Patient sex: F
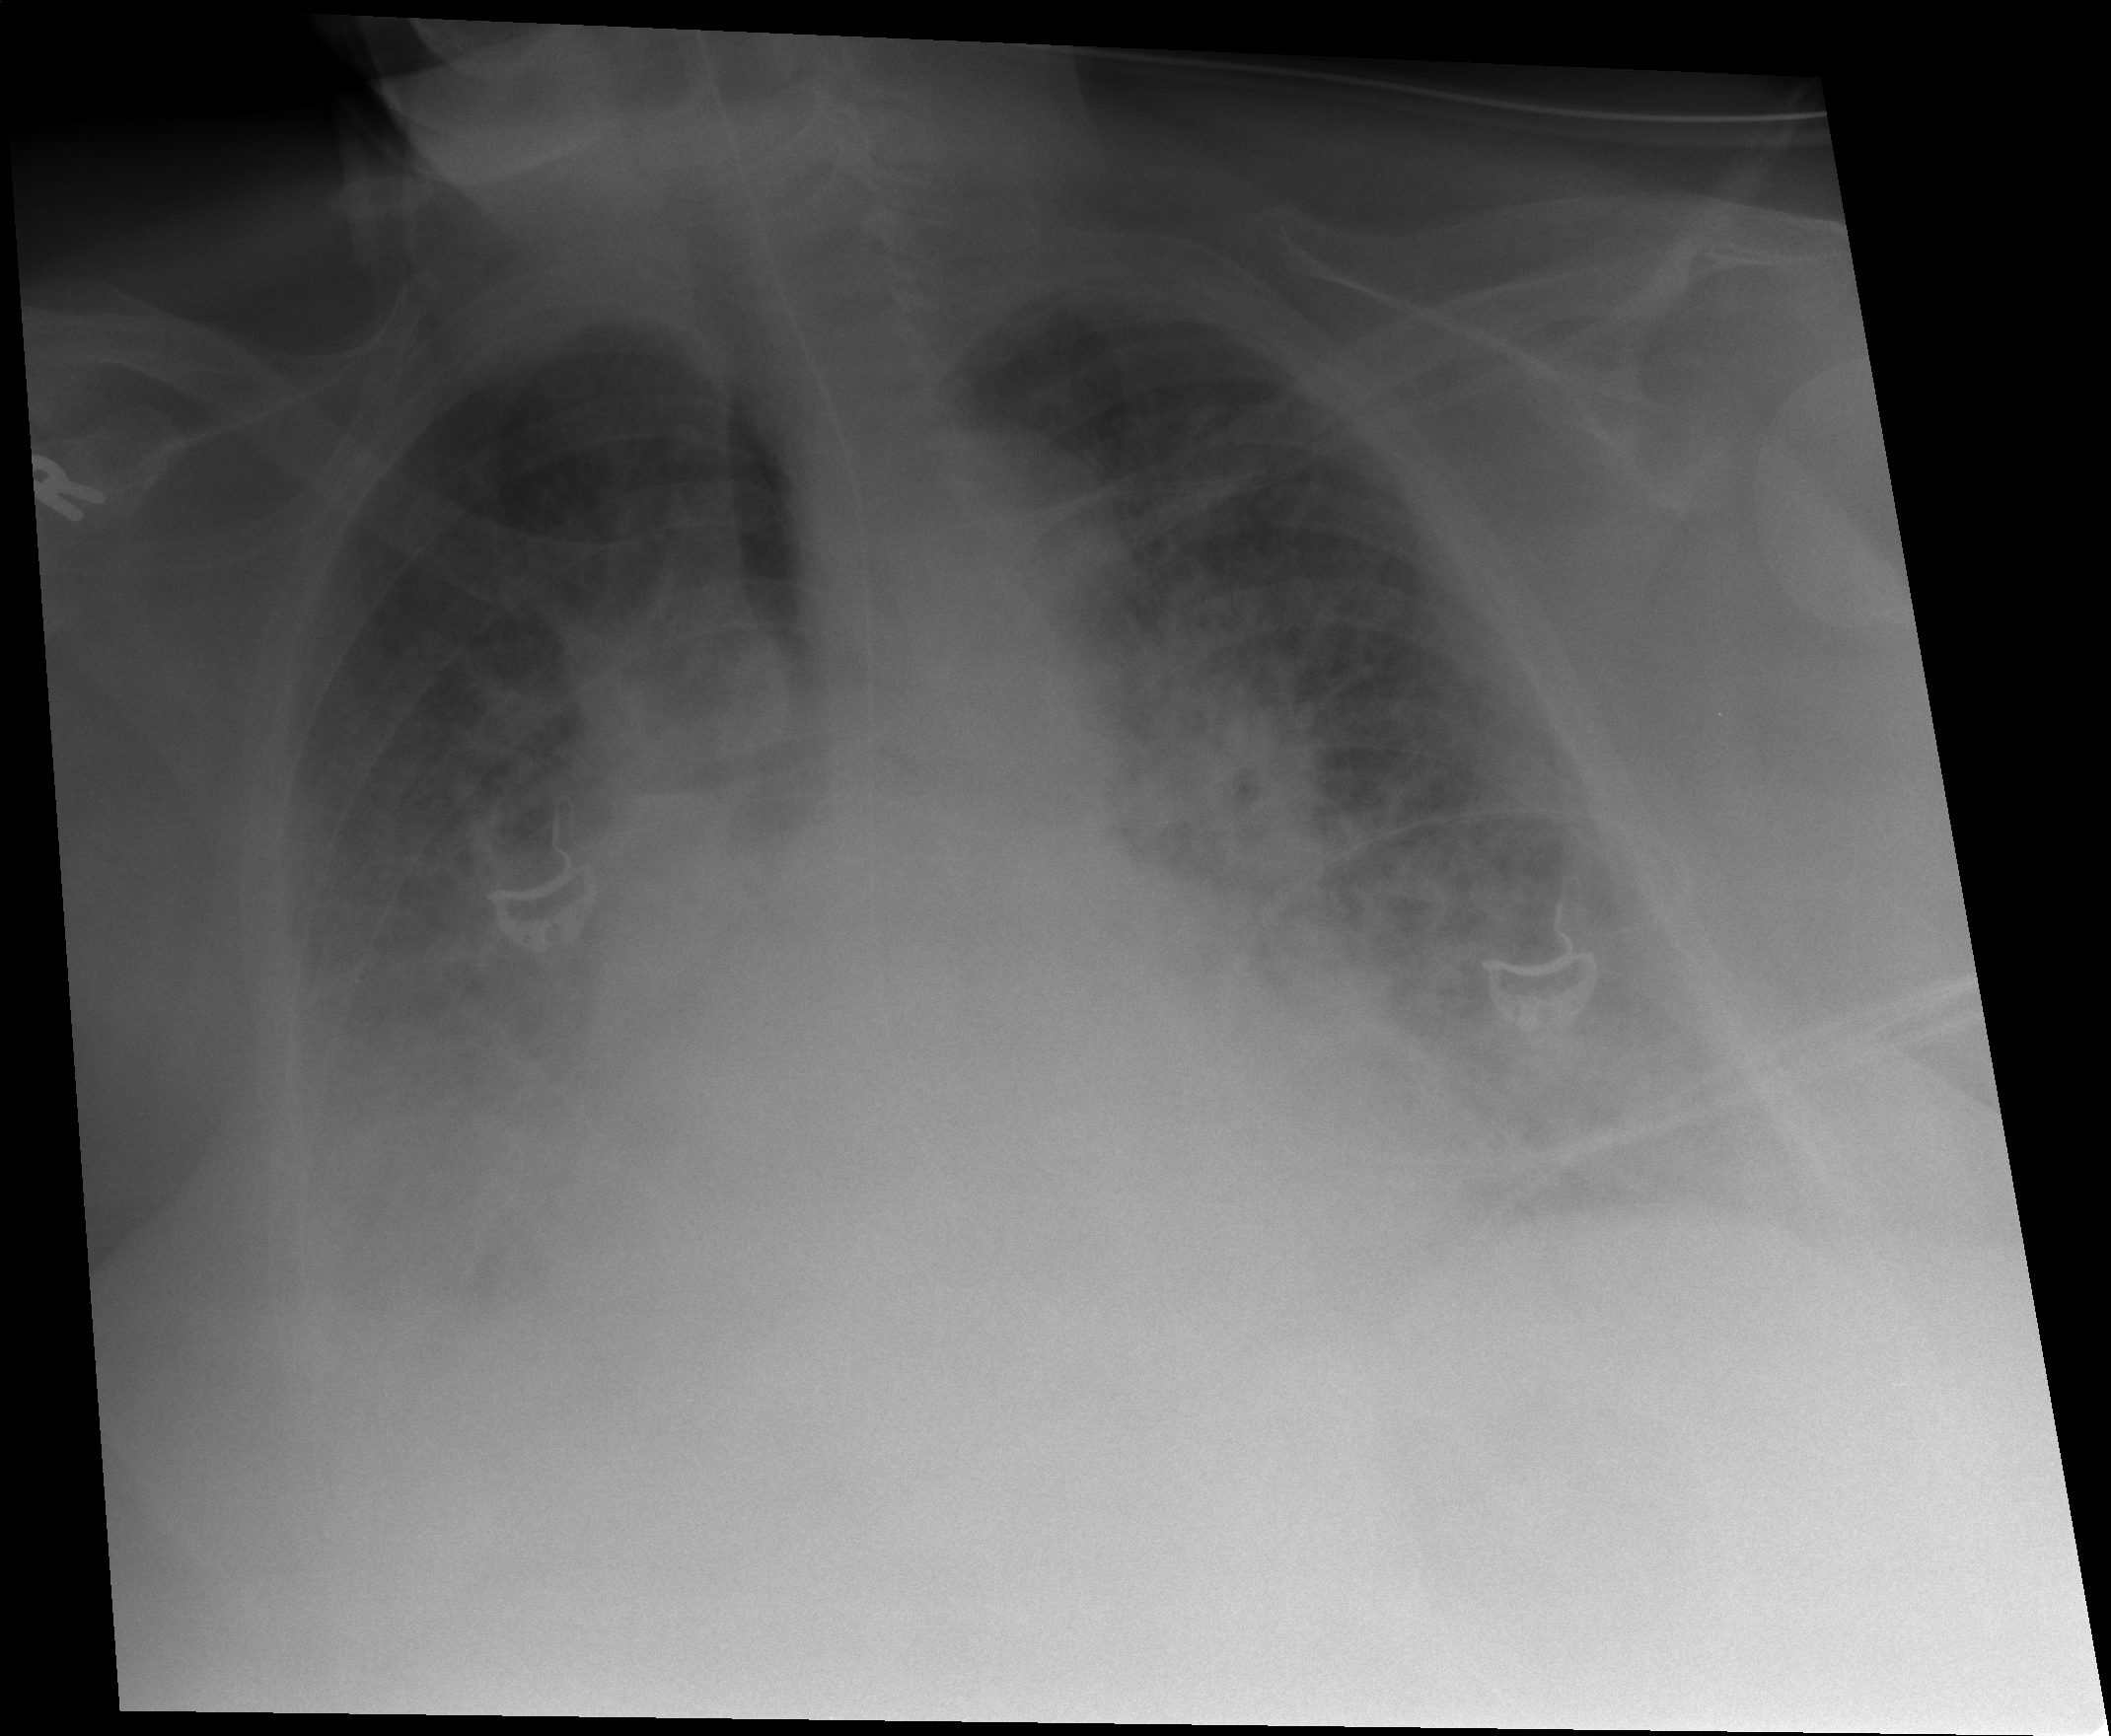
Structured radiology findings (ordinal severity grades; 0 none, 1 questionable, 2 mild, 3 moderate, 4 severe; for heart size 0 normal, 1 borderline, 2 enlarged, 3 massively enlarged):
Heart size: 2
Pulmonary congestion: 3
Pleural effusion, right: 3
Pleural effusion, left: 2
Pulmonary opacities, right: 3
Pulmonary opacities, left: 2
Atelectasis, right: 3
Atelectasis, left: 0